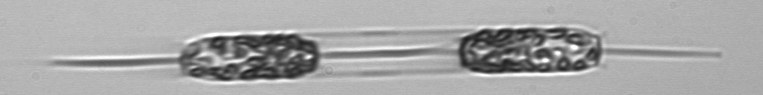
Label: Ditylum_brightwellii